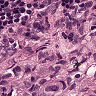
Metastatic tissue present: yes